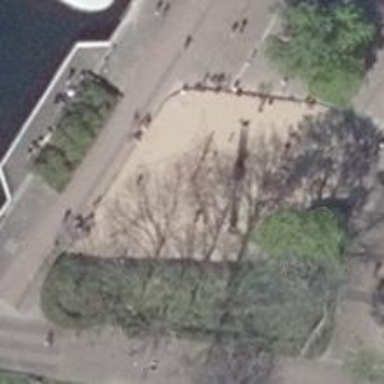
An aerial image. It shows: Playground with bridge.